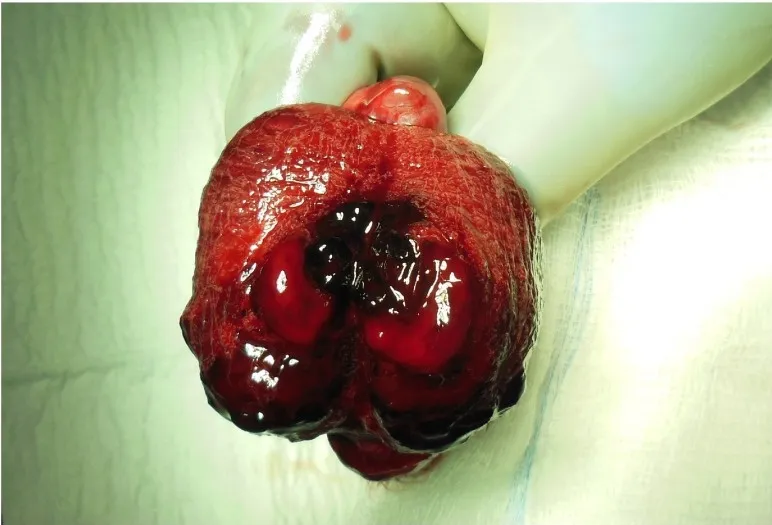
Gross section of the right testicle bi-valved with hematoma and surrounding intraparenchymal hemorrhage.
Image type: medical_photograph (other_medical_photograph)